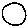
Label: circle